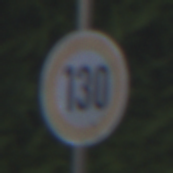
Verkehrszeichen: Geschwindigkeit130
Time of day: SunriseSunset
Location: Outdoor (Urban)
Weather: Clear
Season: NotSpecified
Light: Natural